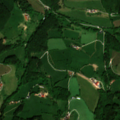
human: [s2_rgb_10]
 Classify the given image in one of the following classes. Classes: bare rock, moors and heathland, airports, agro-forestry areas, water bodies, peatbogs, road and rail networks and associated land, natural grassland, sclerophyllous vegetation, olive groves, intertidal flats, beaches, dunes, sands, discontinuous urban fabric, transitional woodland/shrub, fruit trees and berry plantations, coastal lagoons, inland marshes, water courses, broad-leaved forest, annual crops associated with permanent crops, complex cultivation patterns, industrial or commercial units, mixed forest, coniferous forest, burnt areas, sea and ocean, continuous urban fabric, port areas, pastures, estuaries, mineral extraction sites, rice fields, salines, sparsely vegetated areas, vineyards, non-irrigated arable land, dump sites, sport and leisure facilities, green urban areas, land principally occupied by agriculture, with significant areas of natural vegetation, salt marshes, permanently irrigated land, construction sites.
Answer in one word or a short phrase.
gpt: pastures, land principally occupied by agriculture, with significant areas of natural vegetation, mixed forest